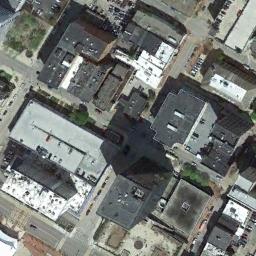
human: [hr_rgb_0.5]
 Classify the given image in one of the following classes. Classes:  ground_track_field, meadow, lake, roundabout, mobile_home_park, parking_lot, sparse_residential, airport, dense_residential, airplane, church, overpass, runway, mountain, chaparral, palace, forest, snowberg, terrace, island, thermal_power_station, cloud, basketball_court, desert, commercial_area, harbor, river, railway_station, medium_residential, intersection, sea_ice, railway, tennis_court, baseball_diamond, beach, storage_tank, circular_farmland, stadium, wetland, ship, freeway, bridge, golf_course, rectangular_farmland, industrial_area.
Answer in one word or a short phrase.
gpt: commercial_area